Current action and preconditions to check: trajectory_clear

Your task: For each precondition in the list above, predict whether it will hold at this action.

Consider the current scene as observed from the mobile robot's camera, and analyze the predicted future states of all dynamic agents (e.g., people, animals, vehicles, or any moving entities) within the NEXT SECOND.

IMPORTANT: Only answer "very likely" if you are absolutely certain—based on strong, clear evidence—that a dynamic agent will violate the precondition in the predicted future state. Do NOT answer "very likely" for unlikely, ambiguous, or low-probability risks.

Ask yourself for each precondition: Is there a high probability, with clear and convincing evidence, that the predicted future states of any dynamic agent will interfere with the predicted future state of the currently executing action within the NEXT SECOND, causing that precondition to fail?

Assess the risk level based on these predictions. Use "likely" or "very likely" if motions create a clear risk of interference.

Use "neutral" or "improbable" if agents are nearby but their predicted paths are clearly diverging or non-conflicting.

Failure Risk Categories: "very improbable", "improbable", "neutral", "likely", "very likely"

Answer Format: Output ONLY the probability_of_failure value from these categories: "very improbable", "improbable", "neutral", "likely", "very likely"

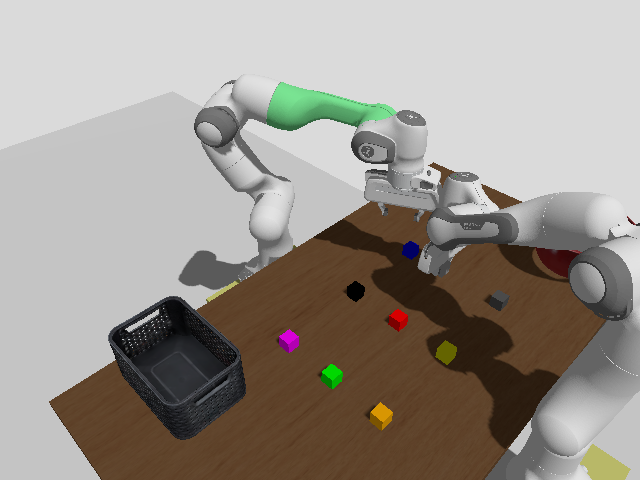

Answer: likely